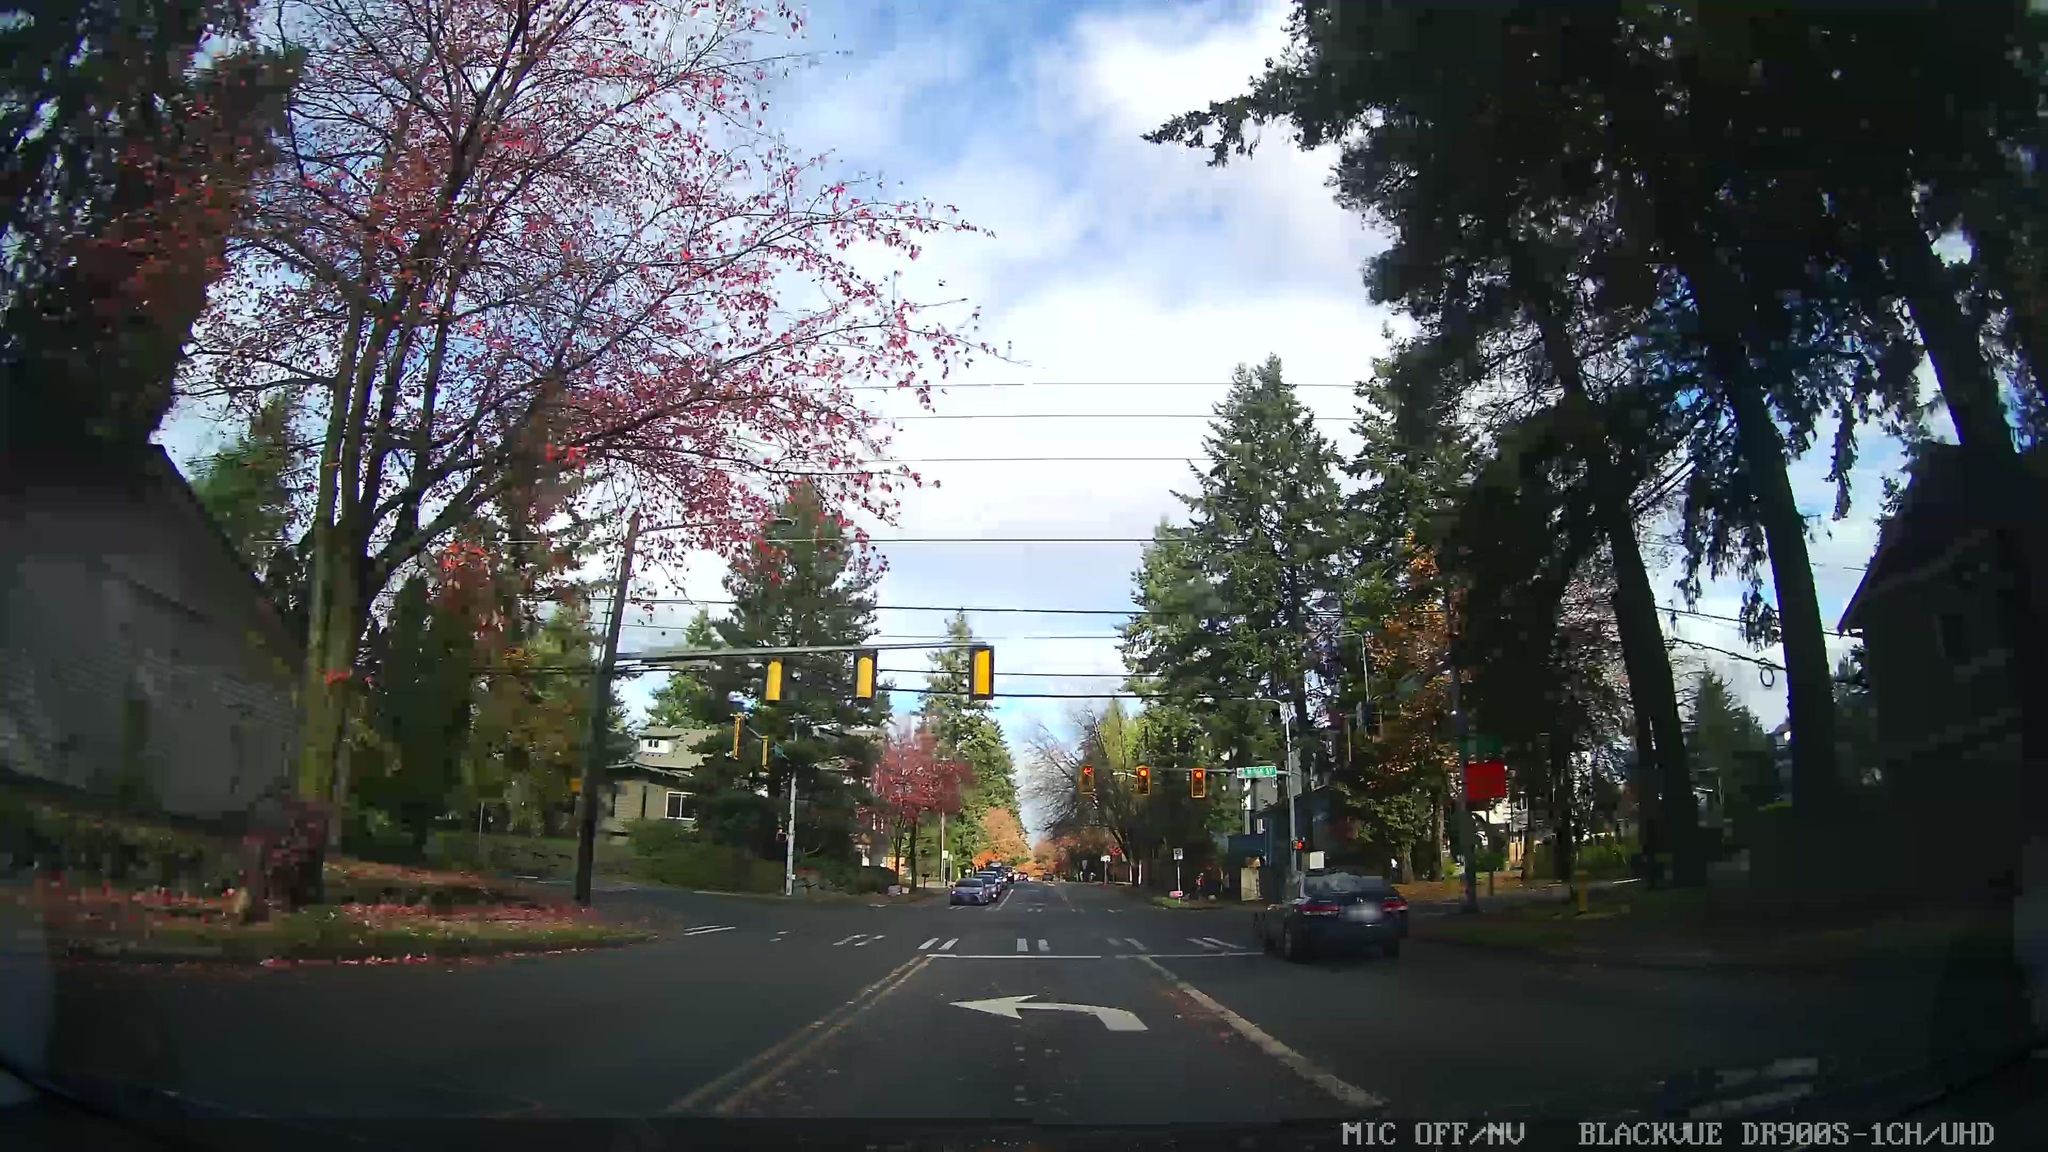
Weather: clear
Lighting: day
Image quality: good
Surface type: driving surface
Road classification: footway
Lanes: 2
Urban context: urban centre
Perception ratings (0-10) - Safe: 4.73, Lively: 6.74, Beautiful: 8.42, Boring: 3.53, Depressing: 3.34, Wealthy: 1.69